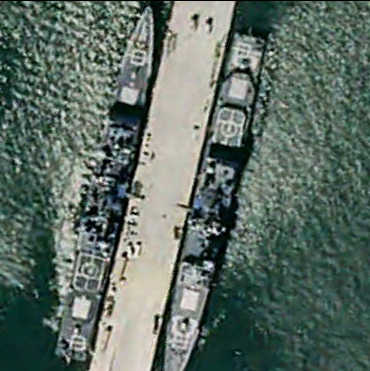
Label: cruiser